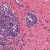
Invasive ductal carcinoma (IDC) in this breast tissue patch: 0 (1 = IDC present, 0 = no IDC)